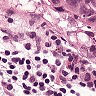
Metastatic tissue present: yes